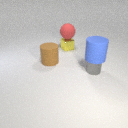
small gray metal cylinder below large blue rubber cylinder